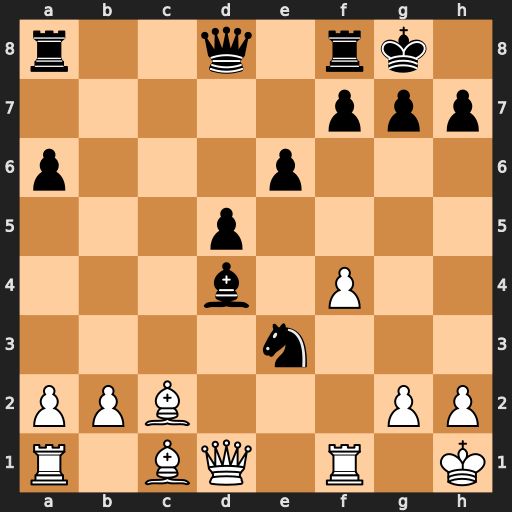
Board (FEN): r2q1rk1/5ppp/p3p3/3p4/3b1P2/4n3/PPB3PP/R1BQ1R1K
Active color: w
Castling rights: -
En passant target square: -
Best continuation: Bxe3 Bxe3 Qd3 g6 Qxe3